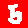
Digit: 5